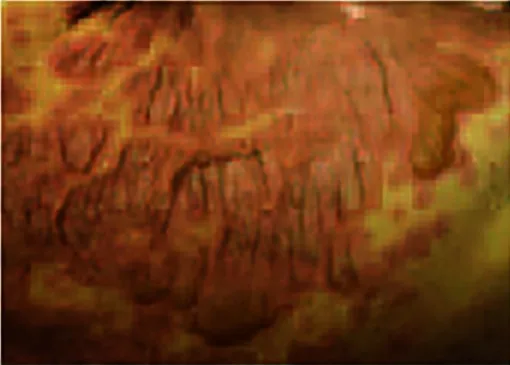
Toxic epidermal necrolysis. (A) Duck erythema on the back of chemotherapy-induced toxic epidermal necrolysis.
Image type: ophthalmic_imaging (fundus_photograph)